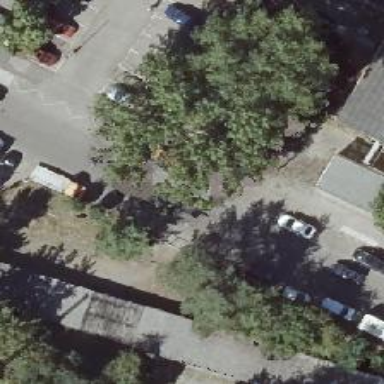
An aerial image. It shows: Street lamp support.